Question: I tried to save multiple rows to the database with one query, without success. I used a for loop but it can't retrieve the value of the inputs that are generated using jQuery after setting the number of rows.
'''
public function store(Request $request)
{
$nbrrowsol = $request->get('nbrrowsol');
for ($i = 1; $i < $nbrrowsol; $i++) {
$commande = new Commande();
$commande->nom_client = $request->get('nomclient');
$commande->organisme = $request->get('organisme');
$commande->adresse = $request->get('adresse');
$commande->email = $request->get('email');
$commande->tel1 = $request->get('tel');
$commande->tel2 = $request->get('tel2');
$commande->fax = $request->get('fax');
$commande->commercial = $request->get('commercial');
$commande->date_reception = $request->get('datereception');
$commande->date_prelevement = $request->get('dateprelev');
$commande->saved_by = $request->get('savedby');
$commande->code = $request->get('codesol' + $i);
$commande->nature = $request->get('naturesol' + $i);
$commande->reference_cli = $request->get('reference_clisol' + $i);
$commande->profondeur = $request->get('profondeursol' + $i);
$commande->culture = $request->get('culturesol' + $i);
$commande->variete = $request->get('varietesol' + $i);
$commande->gps = $request->get('gpssol' + $i);
$commande->analyse_demande = $request->get('analysedemandesol' + $i);
$commande->valide = $request->get('checkvalidee');
$commande->save();
}
return redirect('gestion_commandes/create');
}
'''
I get the following error after the user submits for saving data.
> A non-numeric value encountered
I think that I didn't use (for) correctly or the form of:
'''
$commande->code = $request->get('codesol' + $i);
'''

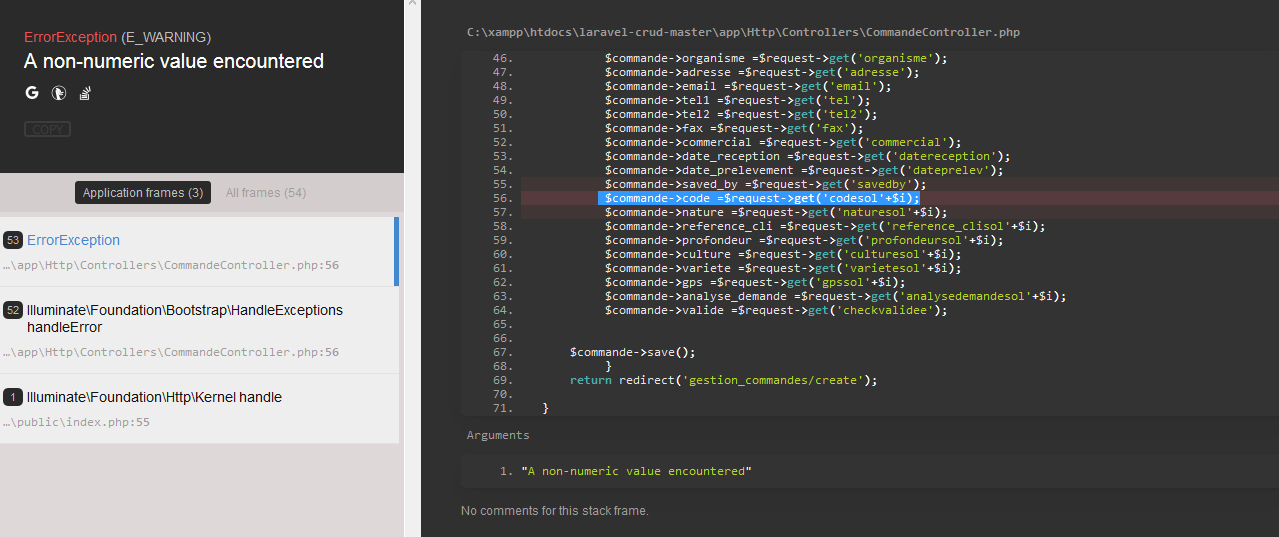
Answer: First of all to concat a string in PHP is done using '.' (dot) notation, not '+'.
So this ''codesol'+$i' should become ''codesol' . $i' and so on for the rest.
If you want to insert multiple rows directly, then take a look at <URL> example.